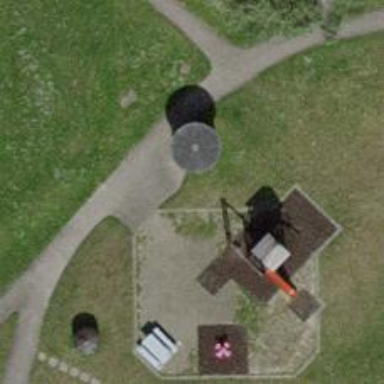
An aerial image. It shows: Playground area for leisure activities on the land.